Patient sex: M
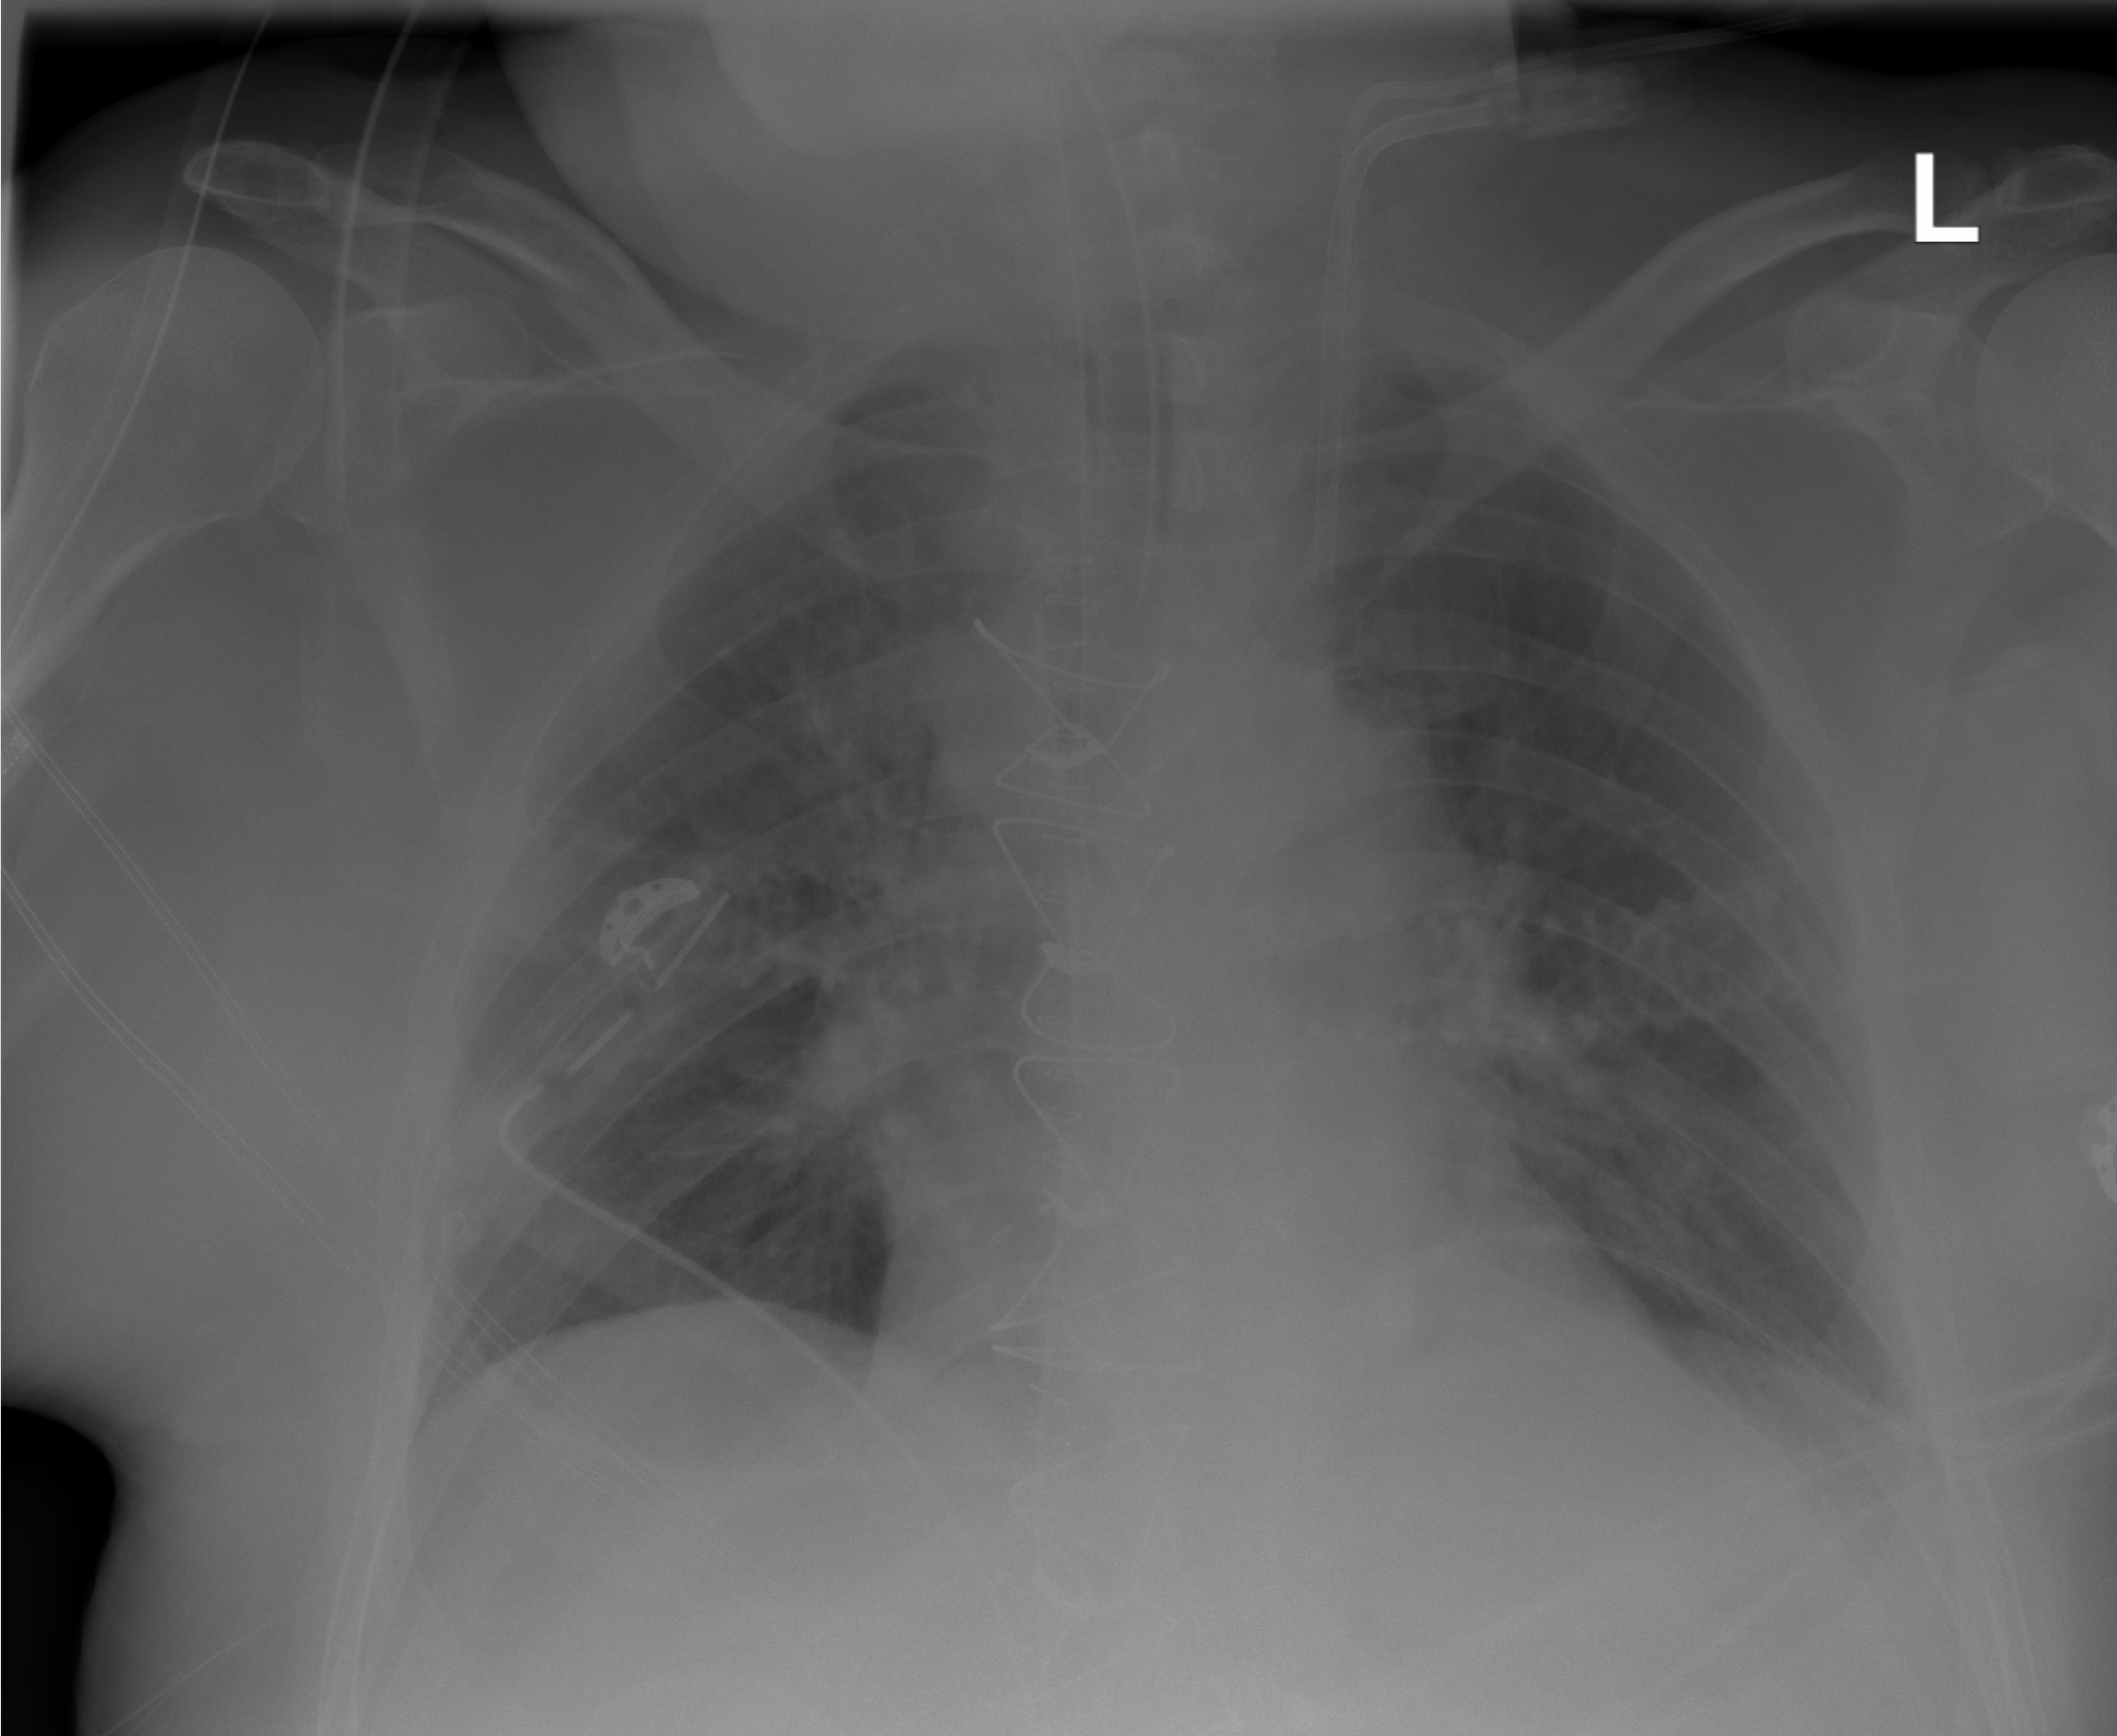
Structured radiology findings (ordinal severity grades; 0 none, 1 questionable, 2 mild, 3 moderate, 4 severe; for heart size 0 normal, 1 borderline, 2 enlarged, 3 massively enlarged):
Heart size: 0
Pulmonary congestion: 0
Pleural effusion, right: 0
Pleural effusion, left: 0
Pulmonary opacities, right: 0
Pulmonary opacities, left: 0
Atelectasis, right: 0
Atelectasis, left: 2